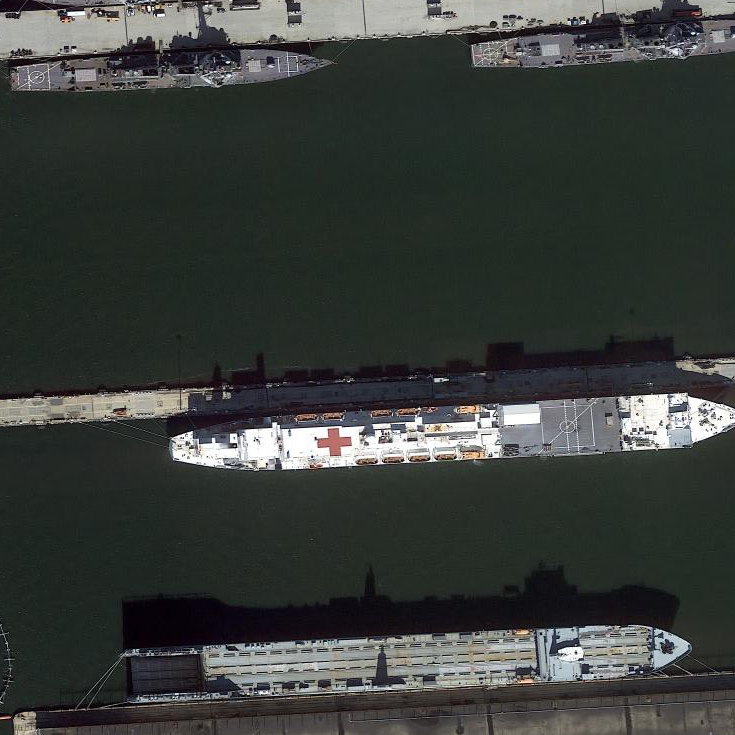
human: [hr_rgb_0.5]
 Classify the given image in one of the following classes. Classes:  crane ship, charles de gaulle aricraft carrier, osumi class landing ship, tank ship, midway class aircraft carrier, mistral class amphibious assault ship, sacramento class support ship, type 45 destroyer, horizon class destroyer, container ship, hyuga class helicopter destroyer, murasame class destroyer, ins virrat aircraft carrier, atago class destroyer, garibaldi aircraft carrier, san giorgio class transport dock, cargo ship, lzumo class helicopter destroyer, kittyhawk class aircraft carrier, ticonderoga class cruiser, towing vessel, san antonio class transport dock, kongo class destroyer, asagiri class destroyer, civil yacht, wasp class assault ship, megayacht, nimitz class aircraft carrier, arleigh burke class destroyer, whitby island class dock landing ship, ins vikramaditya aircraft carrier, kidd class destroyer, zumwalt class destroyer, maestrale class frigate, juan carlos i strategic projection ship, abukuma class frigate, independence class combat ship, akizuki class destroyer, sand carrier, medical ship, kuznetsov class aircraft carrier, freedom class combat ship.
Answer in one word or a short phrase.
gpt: Medical ship